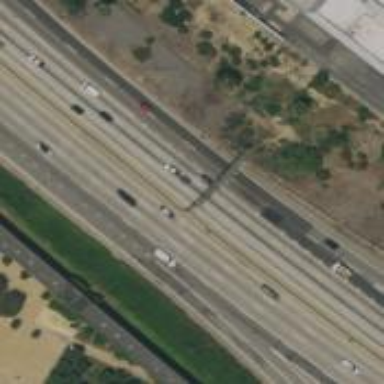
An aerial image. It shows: Motorway junction.